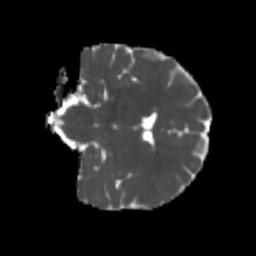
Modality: MD
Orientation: coronal
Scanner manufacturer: siemens
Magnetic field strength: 3 T
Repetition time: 4 s
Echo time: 0.0594 s